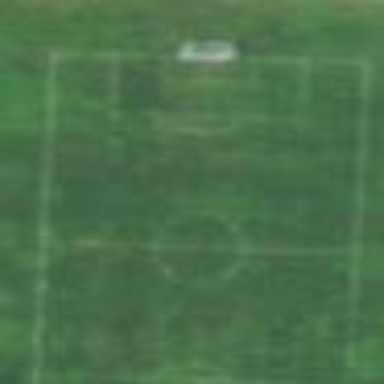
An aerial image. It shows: Soccer pitch for leisureland activities.